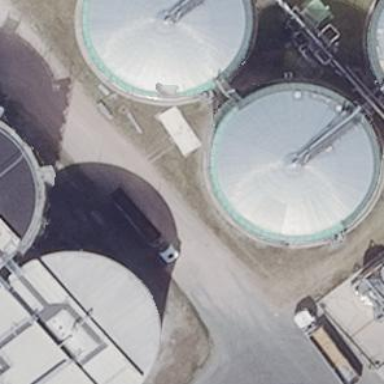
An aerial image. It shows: Storage tank which is man-made and housed in building.